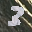
Label: 3